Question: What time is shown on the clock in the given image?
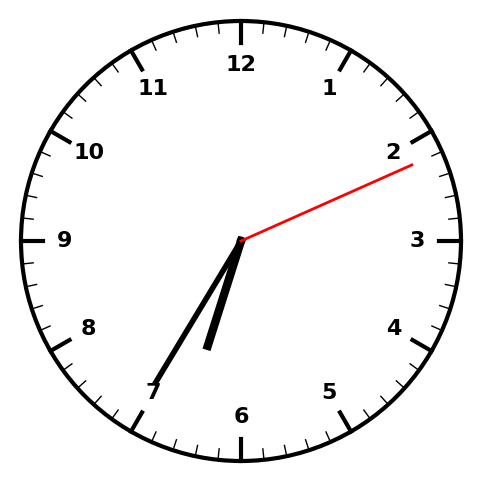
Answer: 06:35:11